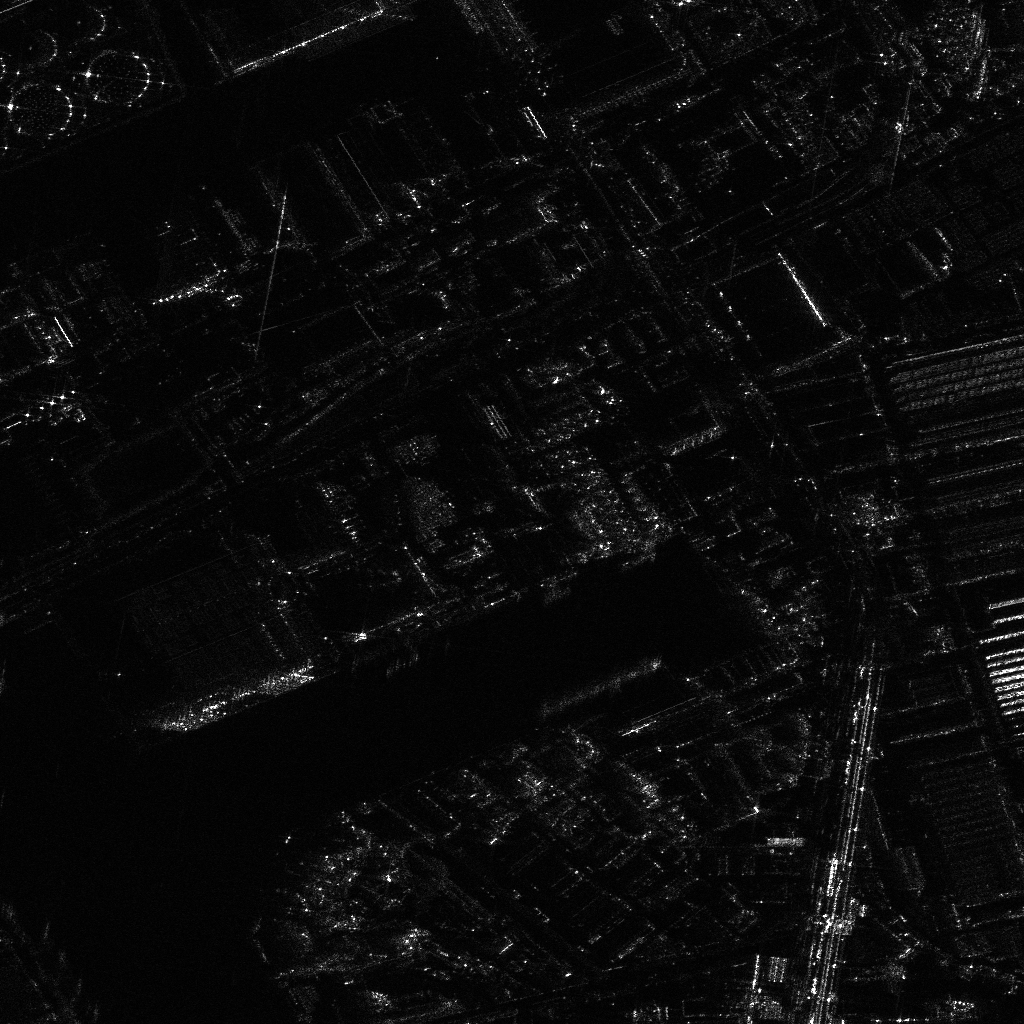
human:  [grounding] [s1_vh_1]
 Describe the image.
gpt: In the satellite image, there is  <ref>1 large container </ref> <box>[[56, 59, 59, 74, 68]]</box> located at center.